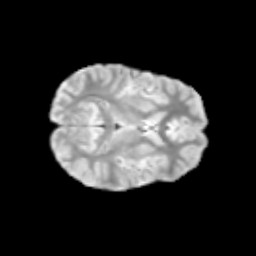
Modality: T2w
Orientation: axial
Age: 9
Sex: male
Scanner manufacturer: siemens
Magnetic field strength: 3 T
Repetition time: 3.8 s
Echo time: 0.07 s